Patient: sex F, age 55
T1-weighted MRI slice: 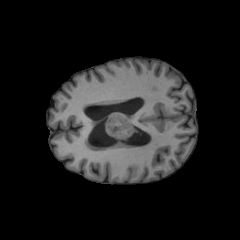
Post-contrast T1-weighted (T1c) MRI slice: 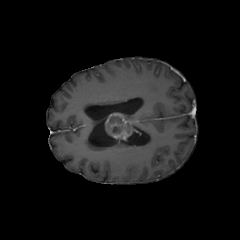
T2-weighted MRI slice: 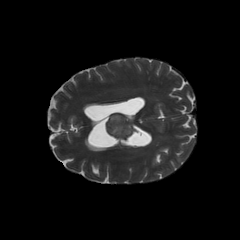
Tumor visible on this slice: yes
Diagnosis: Glioblastoma, IDH-wildtype
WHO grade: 4